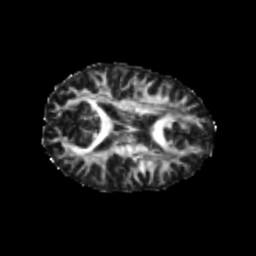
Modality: FA
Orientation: axial
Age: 25
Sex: female
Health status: healthy
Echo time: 0.074 s